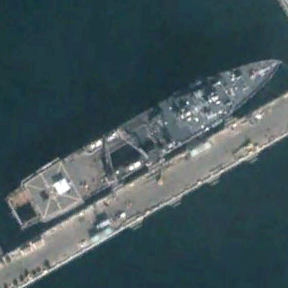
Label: combat